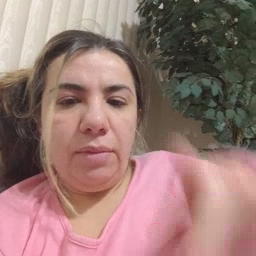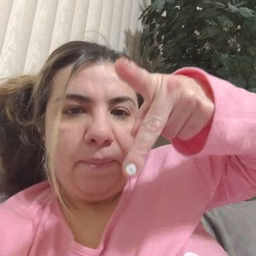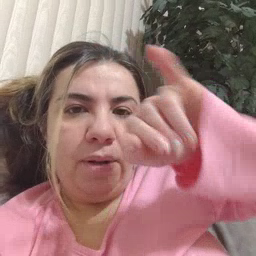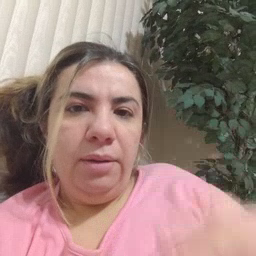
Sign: pajamas